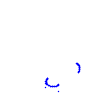
Particle: proton